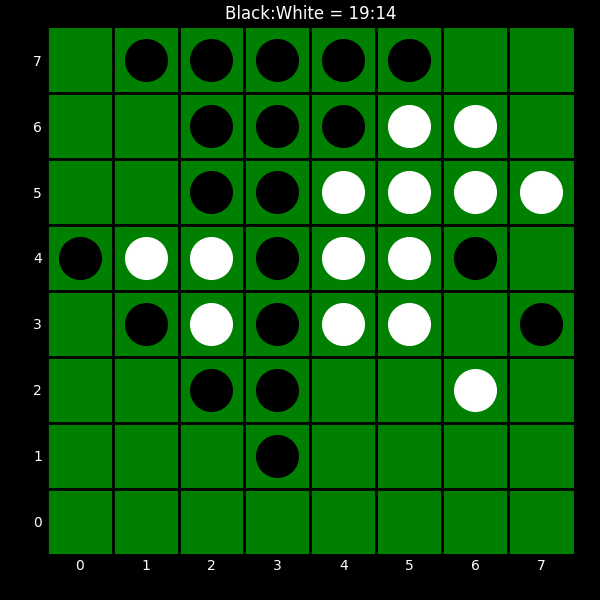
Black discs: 19
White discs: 14